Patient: sex M, age 75
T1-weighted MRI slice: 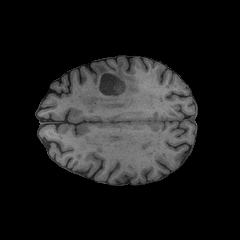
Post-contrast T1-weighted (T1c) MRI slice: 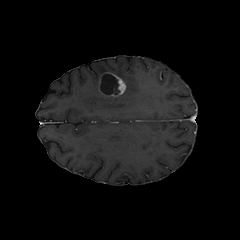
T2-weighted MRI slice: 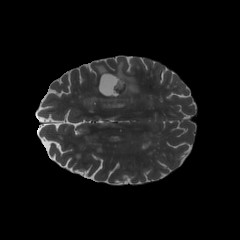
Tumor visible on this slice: yes
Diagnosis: Glioblastoma, IDH-wildtype
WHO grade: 4